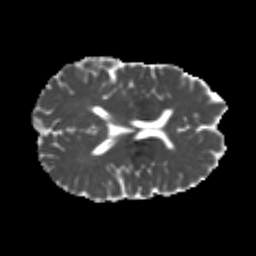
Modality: MD
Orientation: axial
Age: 23
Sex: male
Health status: healthy
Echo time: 0.074 s